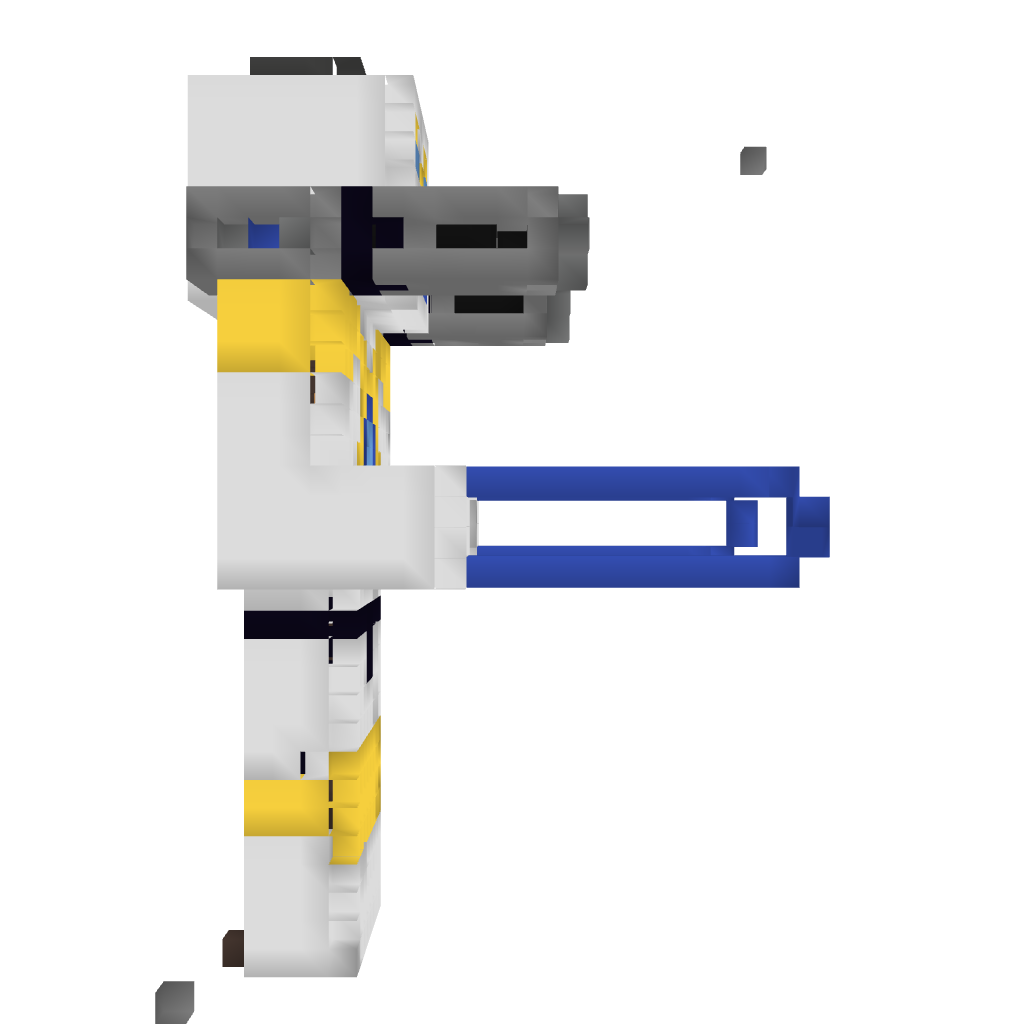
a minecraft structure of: Ultimate Destroyer Mech Mark-1